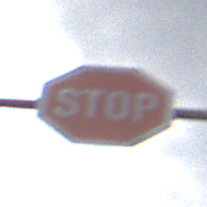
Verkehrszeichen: Stop
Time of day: Midday
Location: Outdoor (Nature)
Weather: PartlyCloudy
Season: NotSpecified
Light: Natural